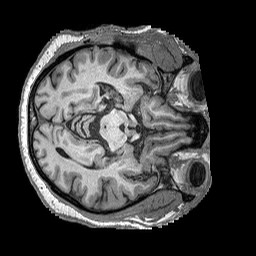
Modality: T1w
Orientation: axial
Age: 49
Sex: male
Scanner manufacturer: siemens
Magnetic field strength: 3 T
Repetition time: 2.53 s
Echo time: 0.00144 s